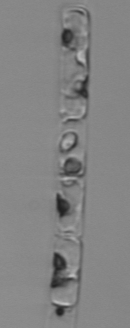
Label: Guinardia_delicatula_TAG_internal_parasite